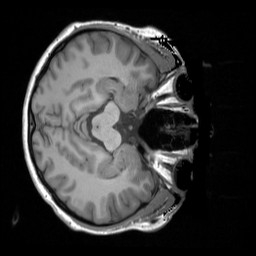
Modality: T1w
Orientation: axial